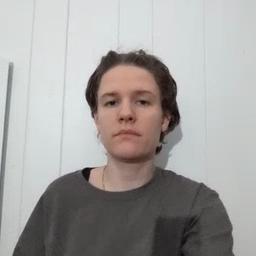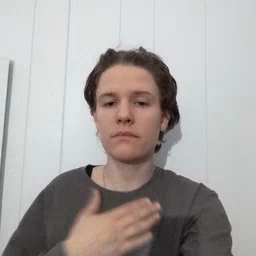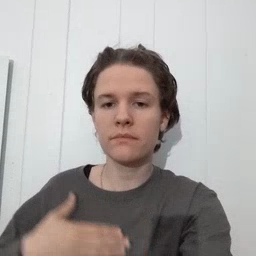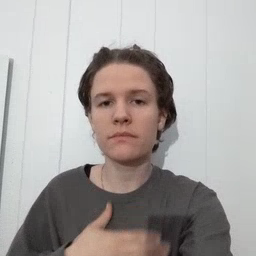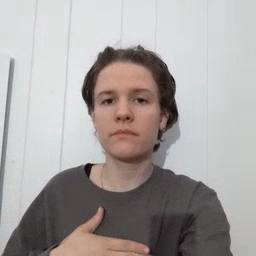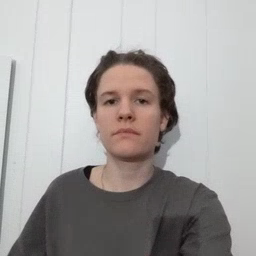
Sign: please